Chest X-ray:
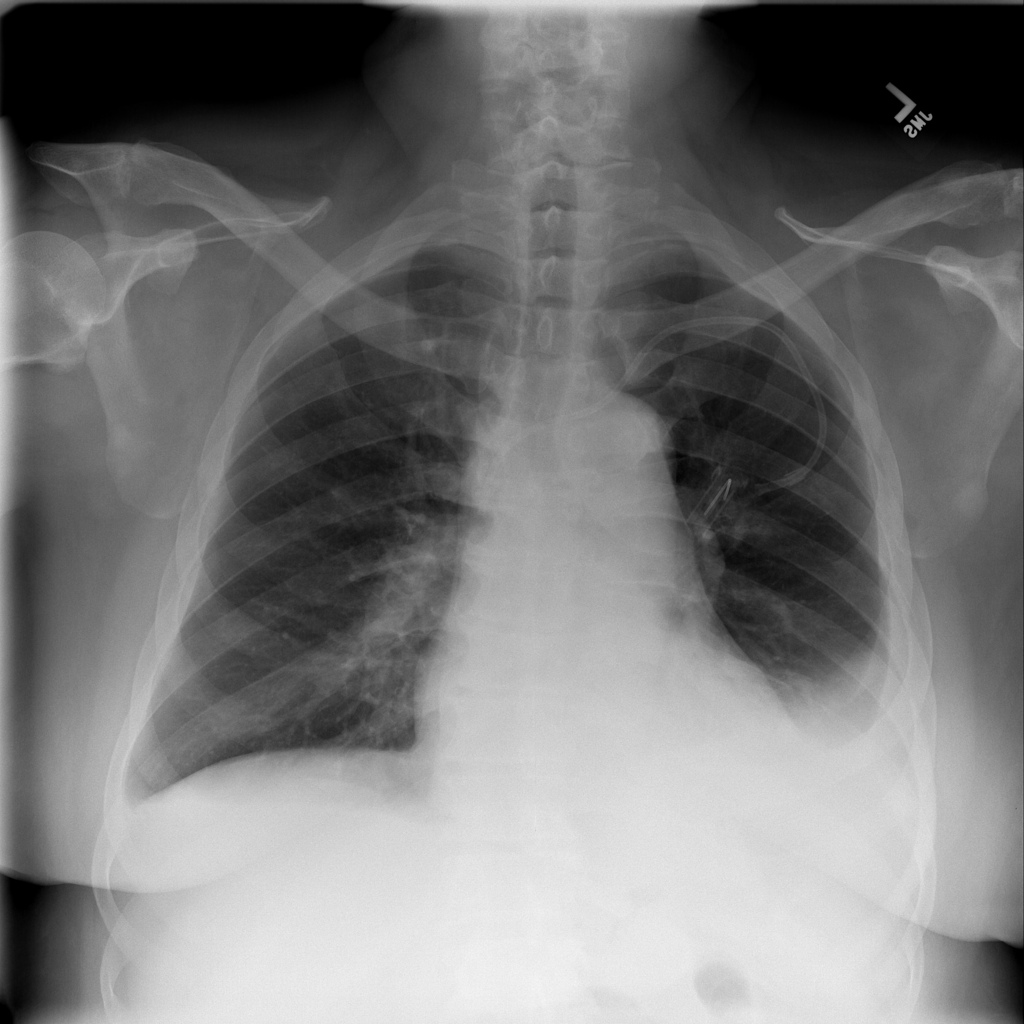
Findings: Effusion
No abnormal finding: no